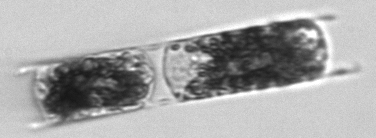
Label: Hemiaulus